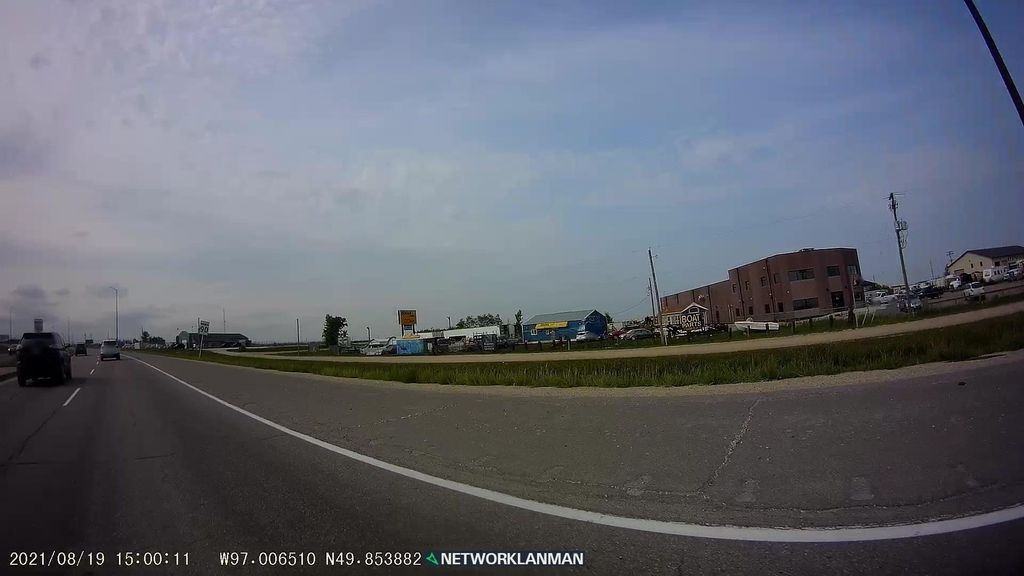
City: winnipeg